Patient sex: F
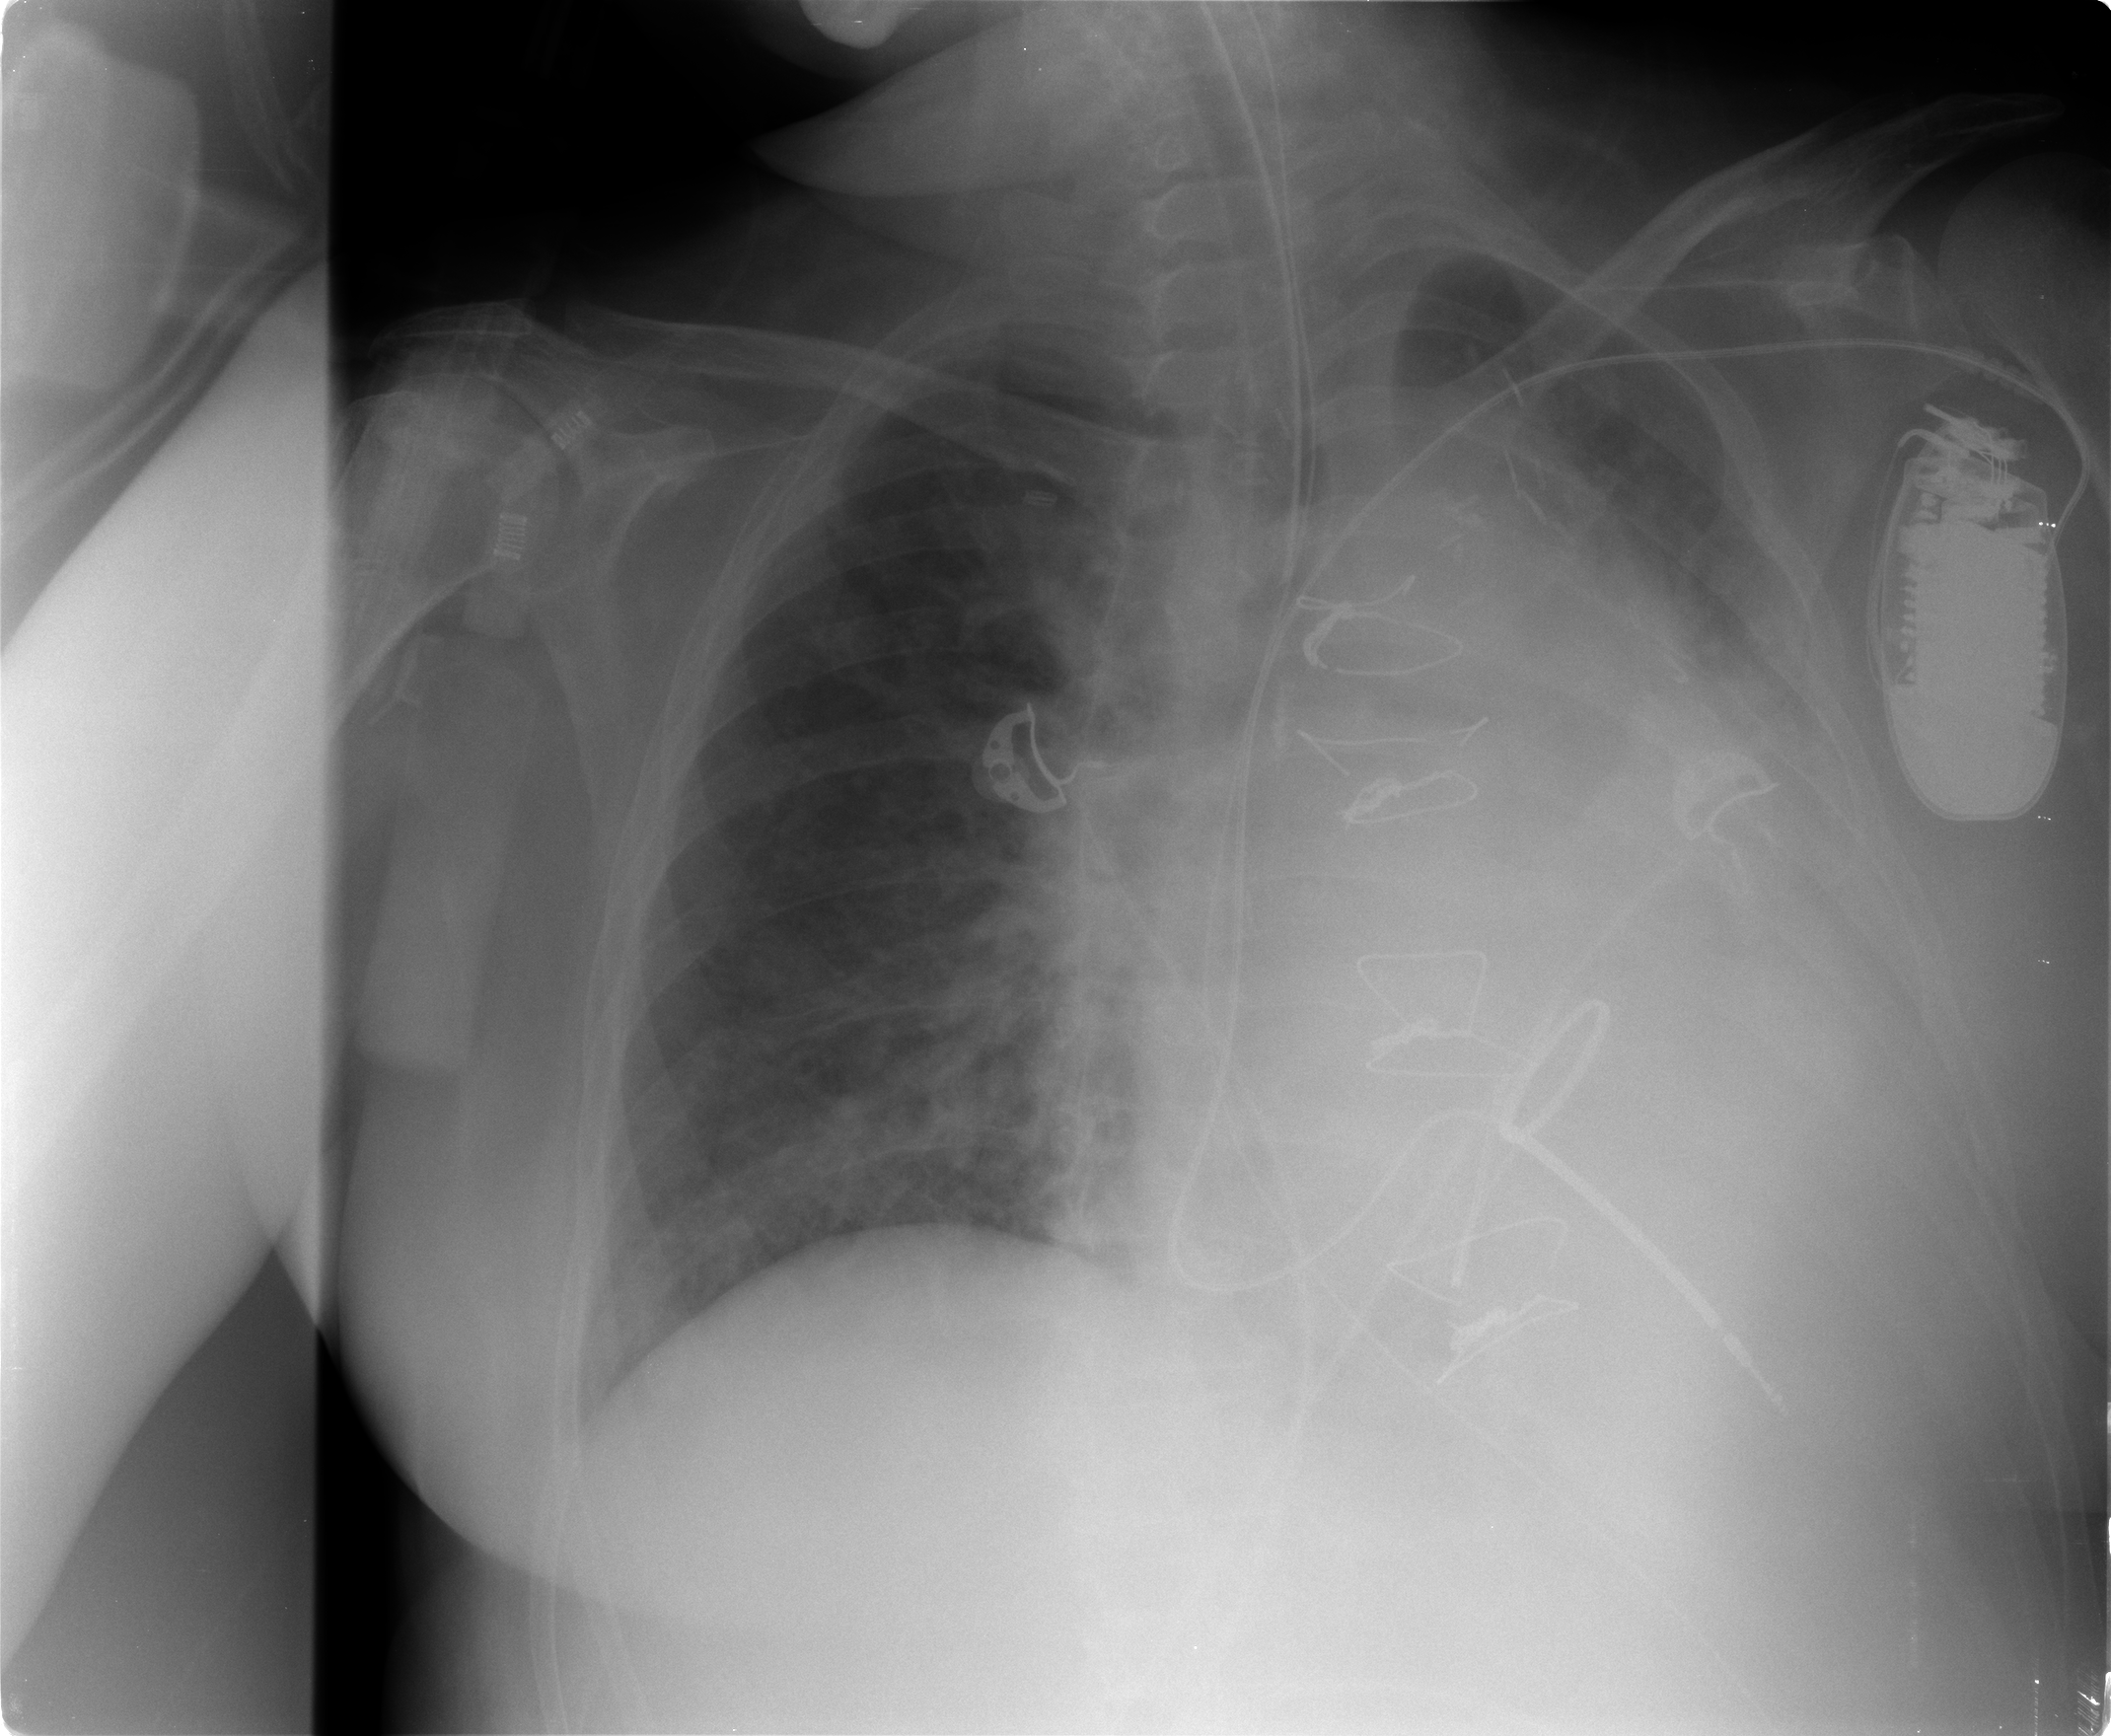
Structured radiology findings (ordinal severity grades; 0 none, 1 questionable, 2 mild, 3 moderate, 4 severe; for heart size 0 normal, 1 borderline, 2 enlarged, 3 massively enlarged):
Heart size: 2
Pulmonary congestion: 1
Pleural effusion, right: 0
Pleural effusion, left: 3
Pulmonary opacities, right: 2
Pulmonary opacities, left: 3
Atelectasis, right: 1
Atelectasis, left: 3